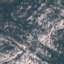
Land use / land cover: HerbaceousVegetation